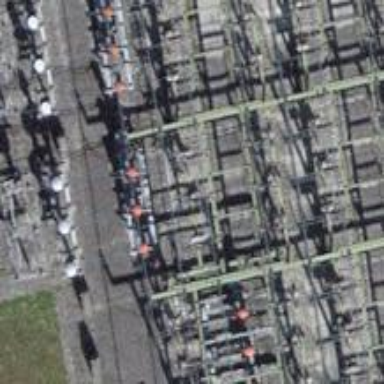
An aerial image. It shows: Power line with three cables configured as busbar.